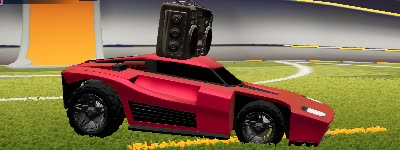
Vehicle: breakout